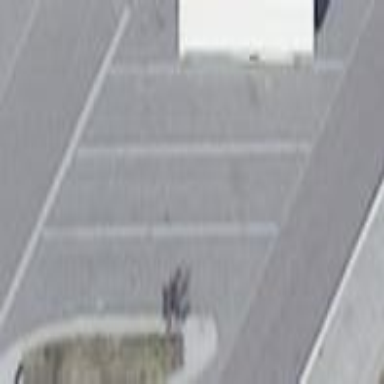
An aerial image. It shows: Parking area with surface.